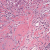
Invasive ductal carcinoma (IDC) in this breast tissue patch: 1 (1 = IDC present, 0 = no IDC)